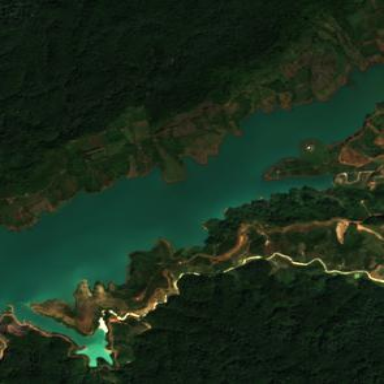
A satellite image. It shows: Reservoir of natural water.